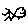
Label: fish